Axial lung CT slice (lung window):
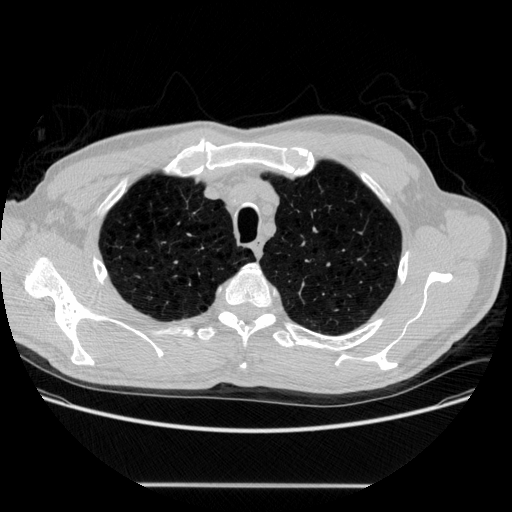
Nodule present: no